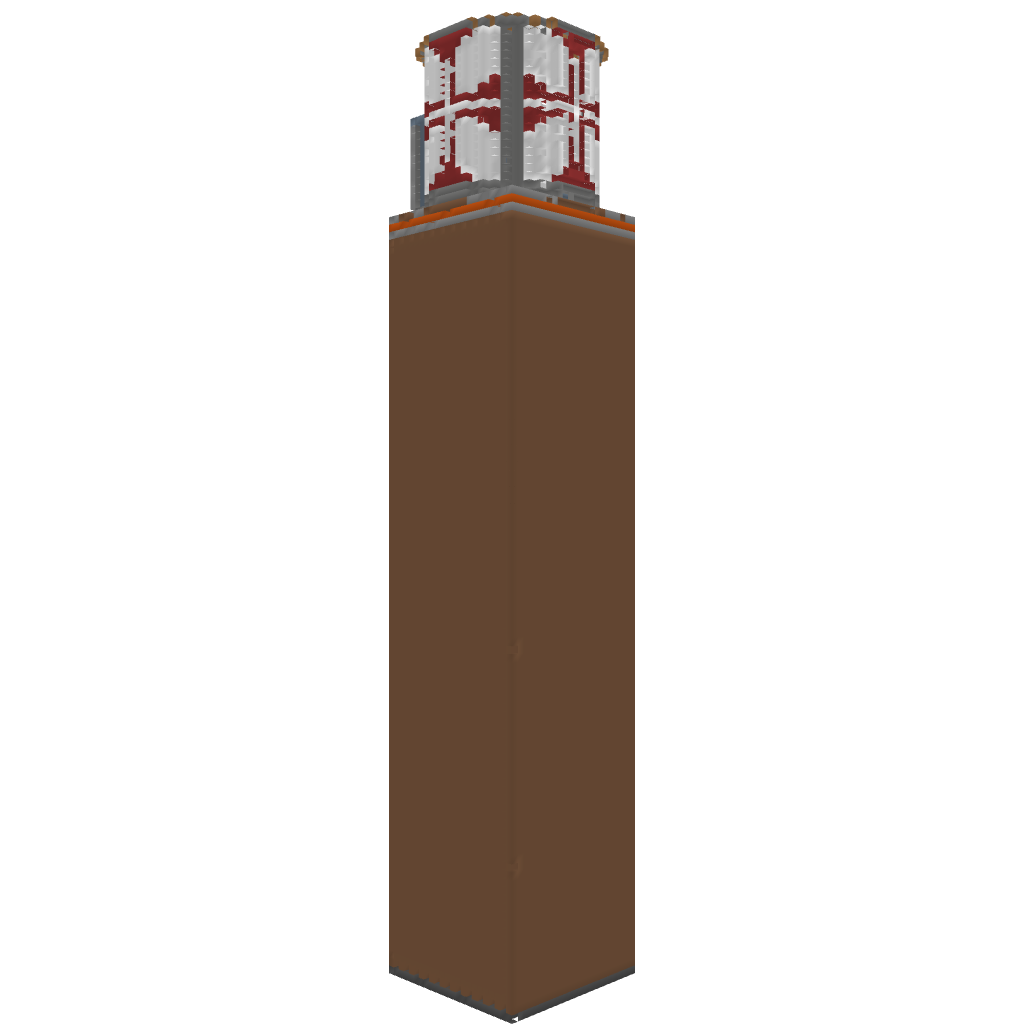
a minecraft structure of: Little Spawn